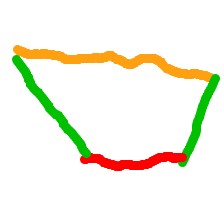
Shape: trapezoid